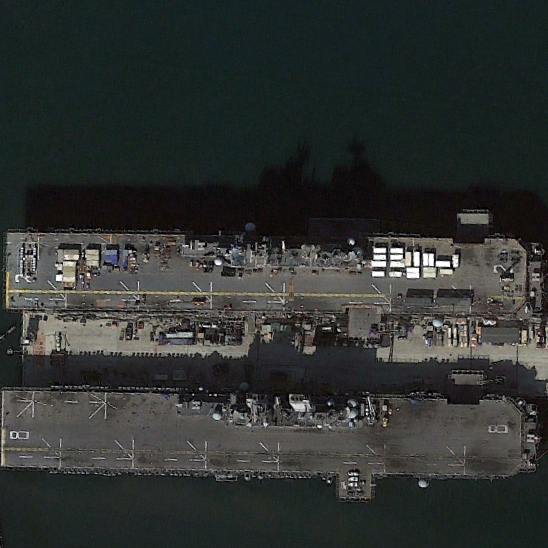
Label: assault